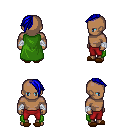
a pixel art fantasy rpg character, male body template, human, dark skin, green cape, red pants, blue long mohawk hairstyle, white cloth bandages, brown slippers, four views (front, back, left, right), 2x2 character sprite sheet, small pixel art, hard edges, no anti-aliasing